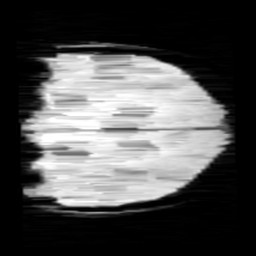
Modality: minIP
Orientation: coronal
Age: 9
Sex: female
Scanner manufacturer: siemens
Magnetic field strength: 3 T
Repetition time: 0.027 s
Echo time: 0.02 s